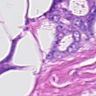
Metastatic tissue present: yes